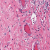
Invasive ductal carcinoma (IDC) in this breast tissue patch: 0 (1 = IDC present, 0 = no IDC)